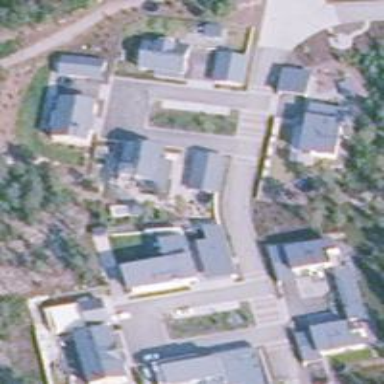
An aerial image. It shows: Living street.